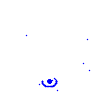
Particle: electron